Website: lowes
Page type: order-returns
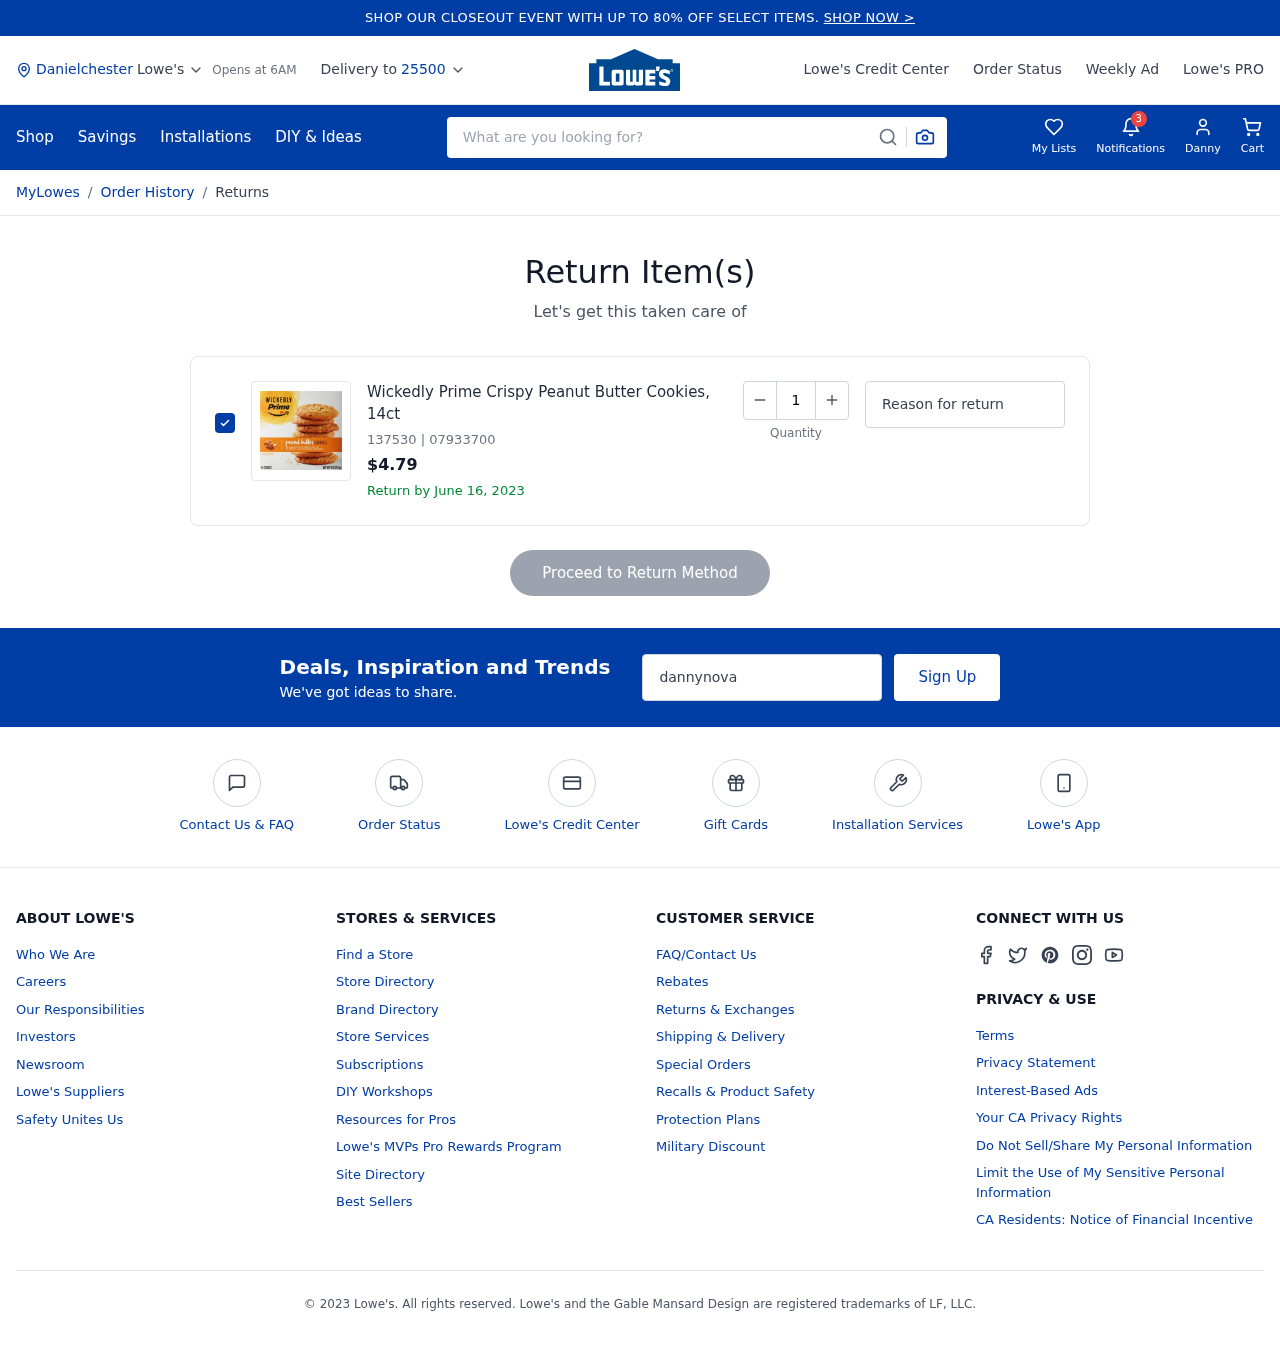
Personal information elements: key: PII_CITY
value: Danielchester
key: PII_FIRSTNAME
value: Danny
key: PII_POSTCODE
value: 25500
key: PII_EMAIL
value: dannynovak@hotmail.com
Product elements: key: PRODUCT1_NAME
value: Wickedly Prime Crispy Peanut Butter Cookies, 14ct
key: PRODUCT1_PRICE
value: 4.79
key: PRODUCT1_ITEM_NUMBER
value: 137530
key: PRODUCT1_MODEL_NUMBER
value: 07933700
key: PRODUCT1_QUANTITY
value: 1
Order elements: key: ORDER_RETURN_BY_DATE
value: June 16, 2023